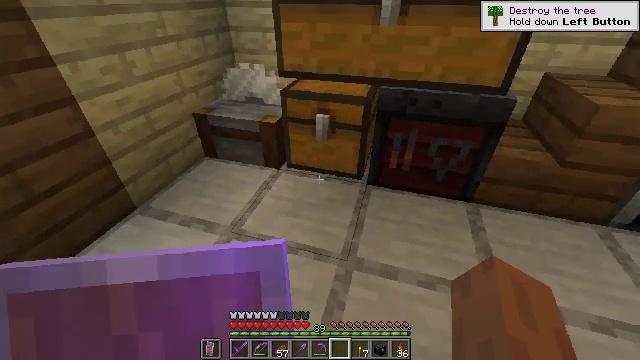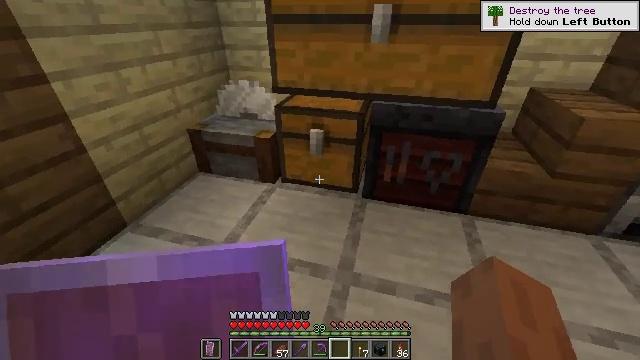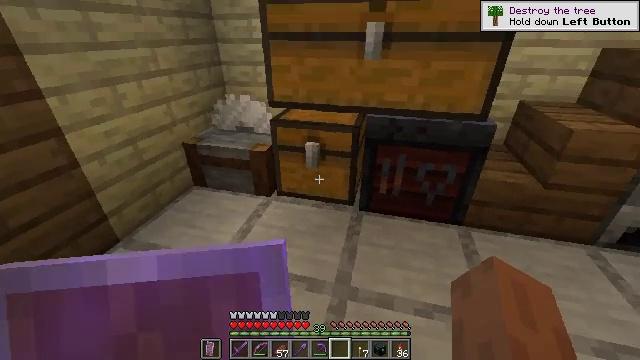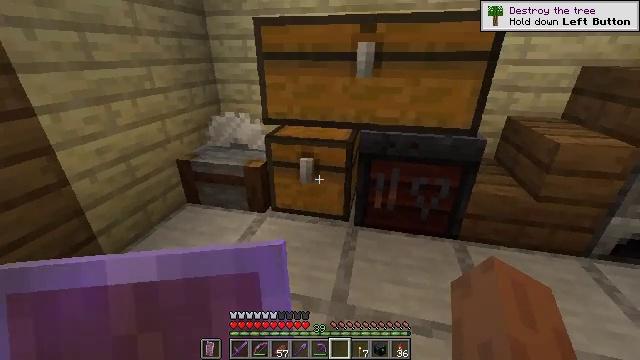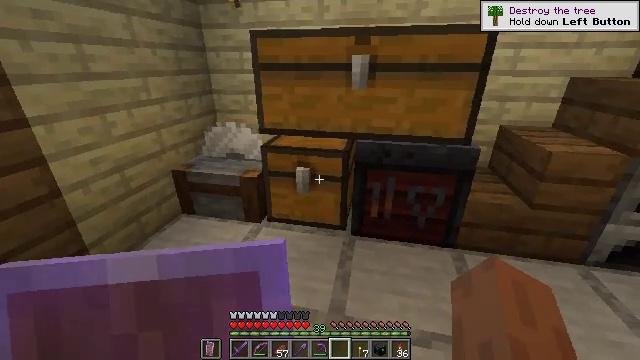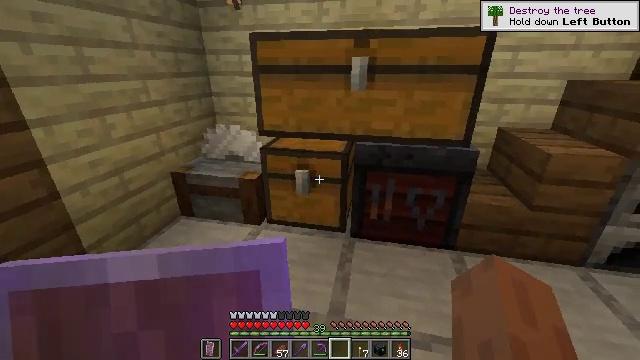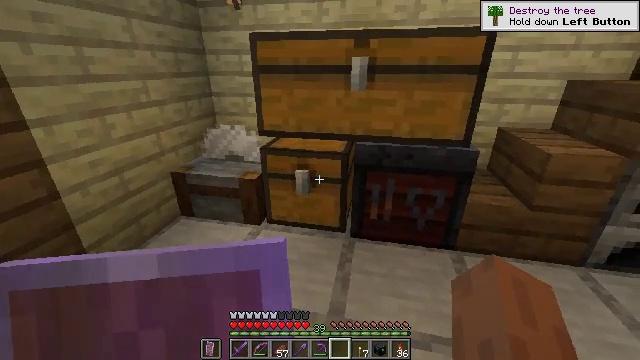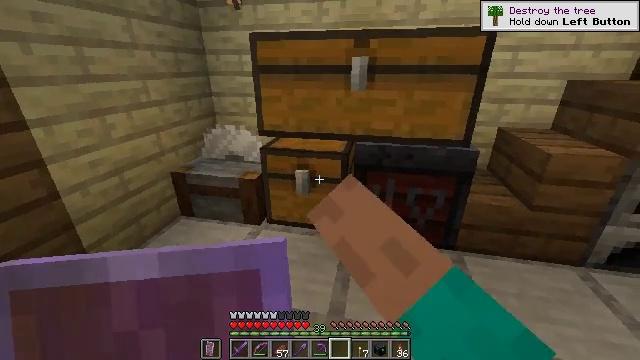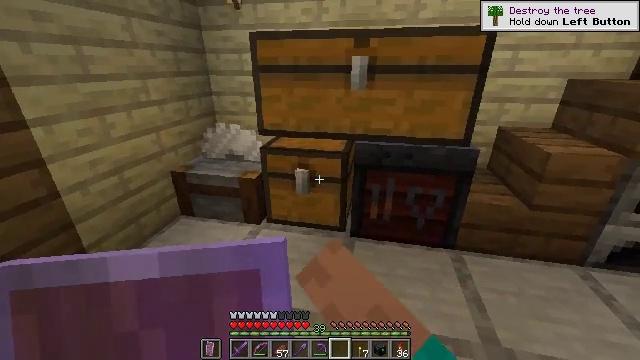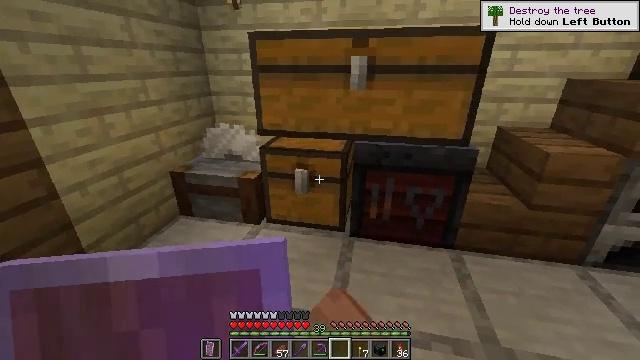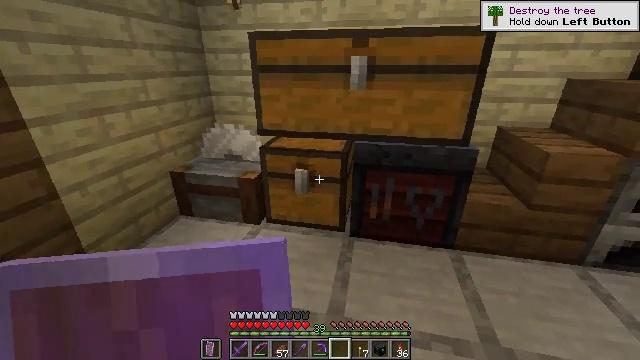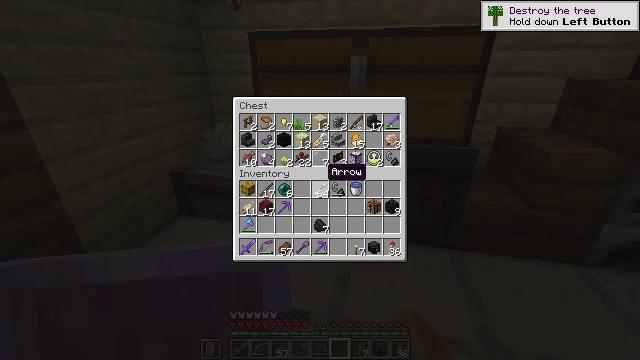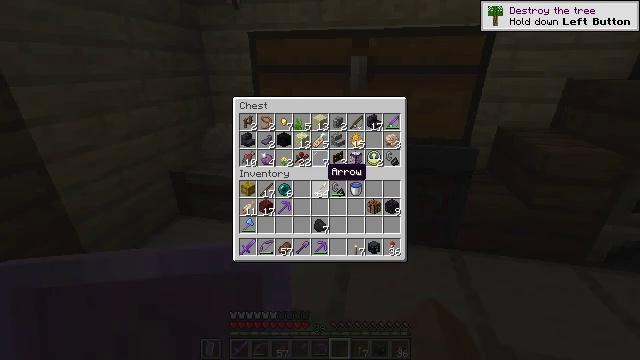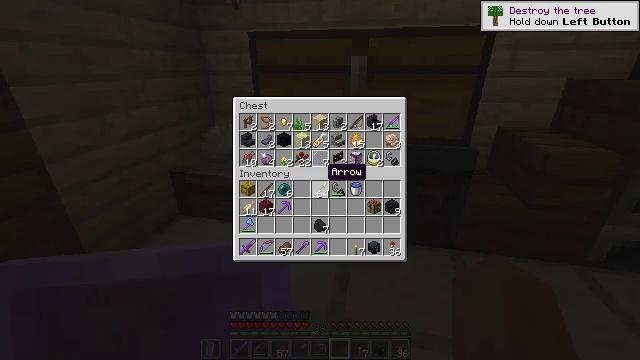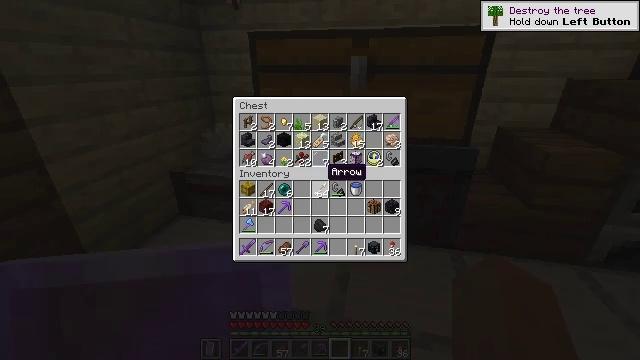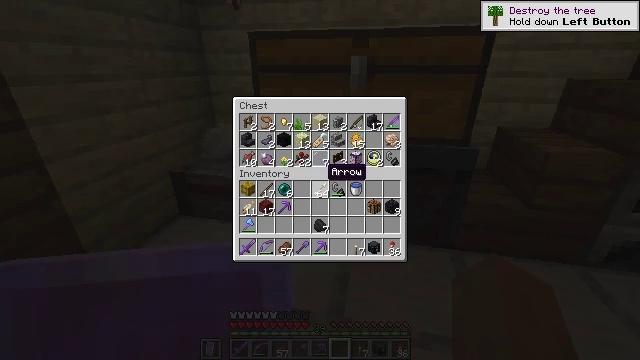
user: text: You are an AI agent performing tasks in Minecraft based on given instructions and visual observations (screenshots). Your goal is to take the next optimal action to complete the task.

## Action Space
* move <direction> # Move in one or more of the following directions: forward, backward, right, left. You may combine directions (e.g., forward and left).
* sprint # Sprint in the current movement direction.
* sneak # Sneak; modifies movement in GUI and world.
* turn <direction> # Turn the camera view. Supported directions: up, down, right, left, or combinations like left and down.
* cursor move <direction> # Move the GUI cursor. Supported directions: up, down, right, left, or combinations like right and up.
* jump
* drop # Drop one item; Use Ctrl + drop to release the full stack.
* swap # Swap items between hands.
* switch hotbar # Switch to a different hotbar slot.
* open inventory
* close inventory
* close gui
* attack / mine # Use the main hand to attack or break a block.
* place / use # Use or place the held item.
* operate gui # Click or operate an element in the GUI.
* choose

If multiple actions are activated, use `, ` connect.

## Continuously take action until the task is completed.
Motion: motion action
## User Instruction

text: Turn sand into glass in the furnace.
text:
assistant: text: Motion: turn right and up
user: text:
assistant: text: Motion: turn right and up
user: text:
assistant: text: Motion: turn right and up
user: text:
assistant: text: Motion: turn up
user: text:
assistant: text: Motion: no_op
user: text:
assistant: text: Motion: use / place
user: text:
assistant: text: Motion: use / place
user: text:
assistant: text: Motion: use / place
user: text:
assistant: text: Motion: use / place
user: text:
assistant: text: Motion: no_op
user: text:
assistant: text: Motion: no_op
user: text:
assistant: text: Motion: no_op
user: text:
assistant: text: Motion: no_op
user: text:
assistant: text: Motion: no_op
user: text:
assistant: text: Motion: no_op
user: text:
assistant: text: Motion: no_op
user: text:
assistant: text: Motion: no_op
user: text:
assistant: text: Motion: no_op
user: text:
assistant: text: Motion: no_op
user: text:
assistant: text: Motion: no_op
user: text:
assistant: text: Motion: no_op
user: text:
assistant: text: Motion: no_op
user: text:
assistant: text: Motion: no_op
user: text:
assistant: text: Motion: no_op
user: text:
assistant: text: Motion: no_op
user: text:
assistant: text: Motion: no_op
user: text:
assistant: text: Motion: no_op
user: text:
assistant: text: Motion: no_op
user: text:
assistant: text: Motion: no_op
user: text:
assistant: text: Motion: no_op